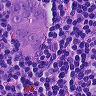
Metastatic tissue present: yes